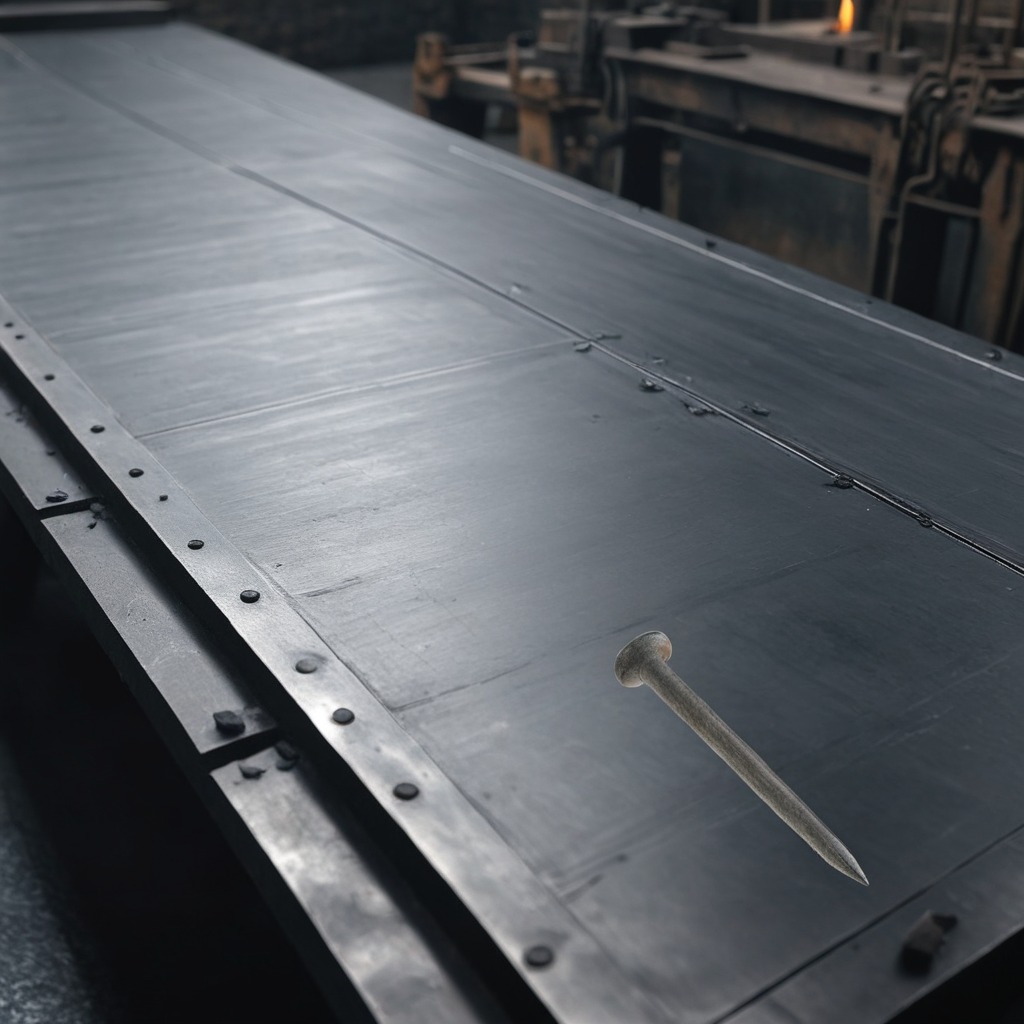
An iron nail is lying on the cold steel table in a mining workshop.